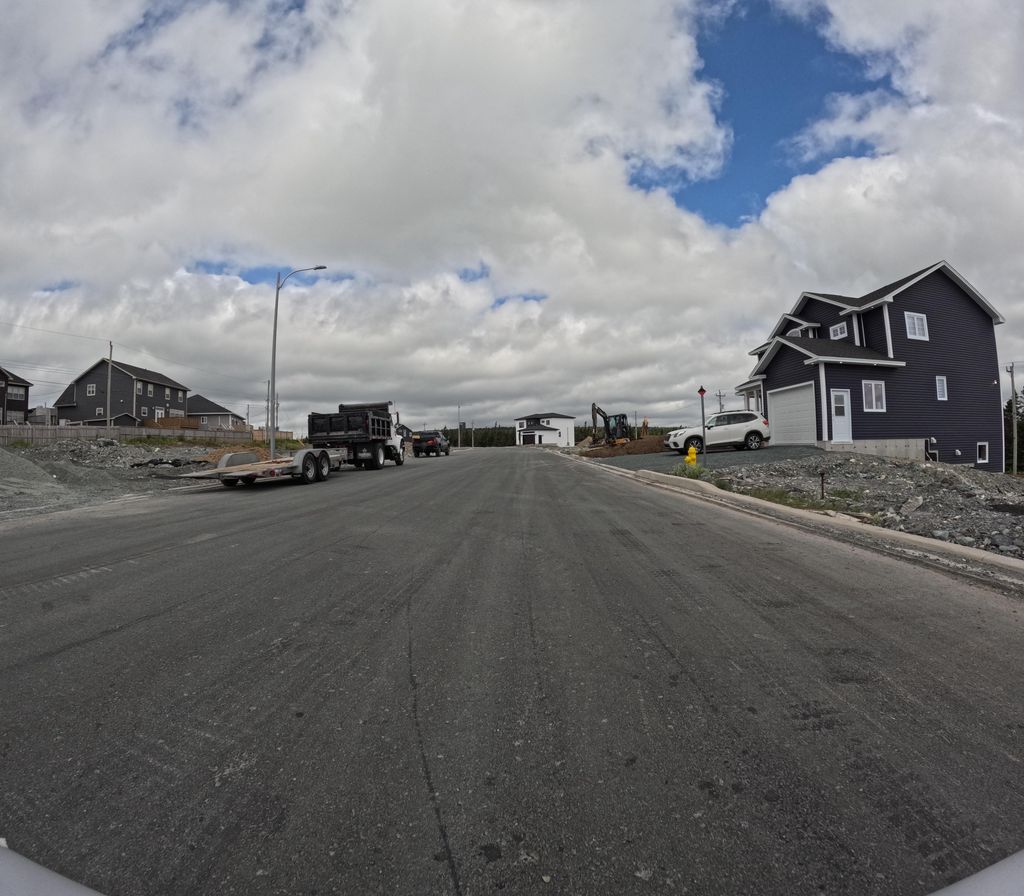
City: st_johns